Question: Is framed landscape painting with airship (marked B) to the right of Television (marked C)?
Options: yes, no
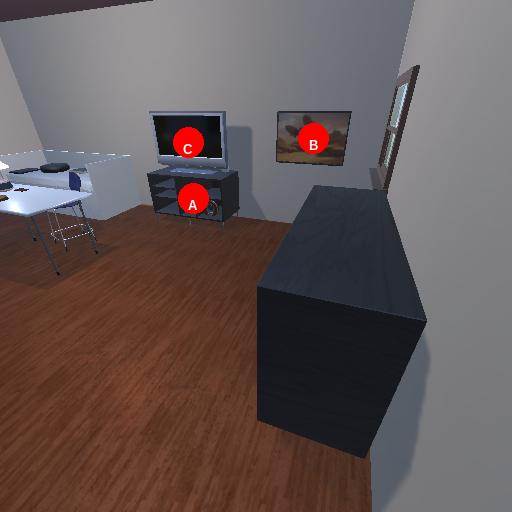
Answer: yes